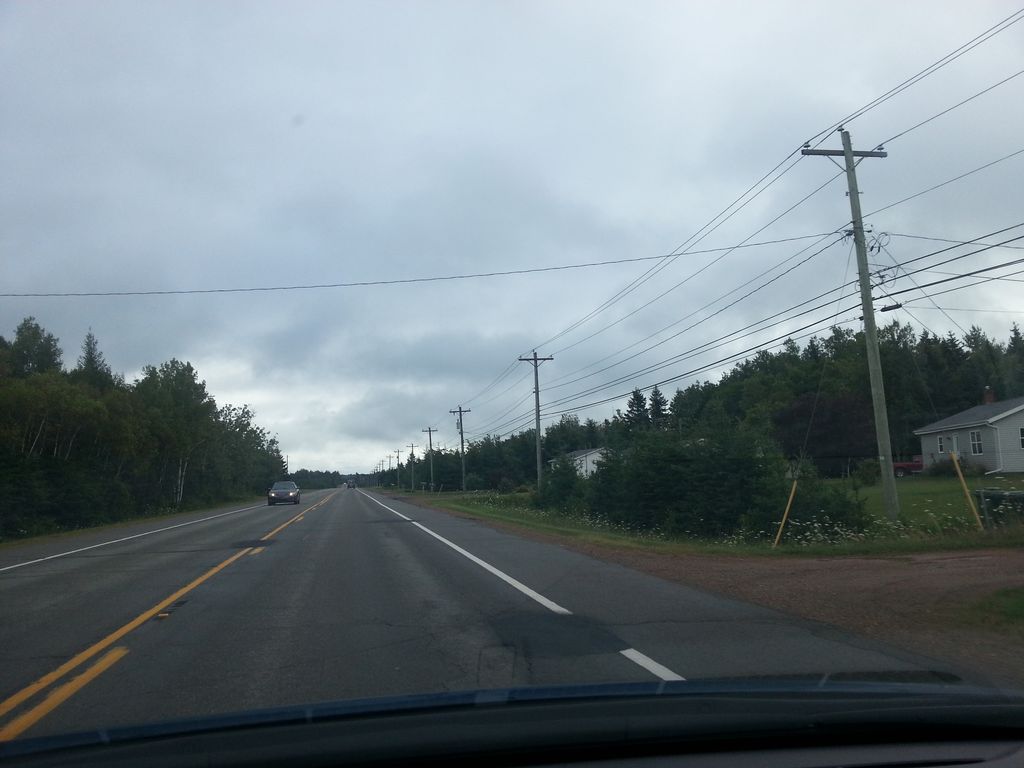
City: charlottetown